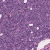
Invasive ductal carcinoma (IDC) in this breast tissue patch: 1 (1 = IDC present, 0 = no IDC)